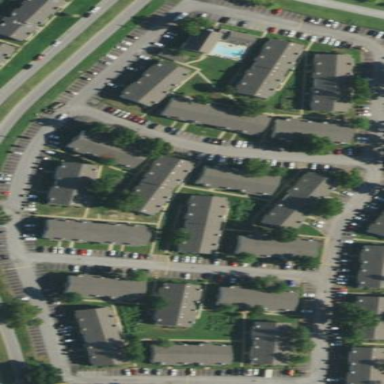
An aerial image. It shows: Living street.